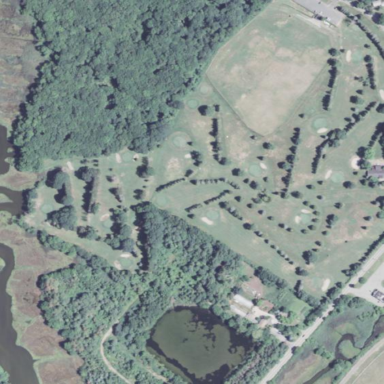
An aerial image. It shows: Golf course.